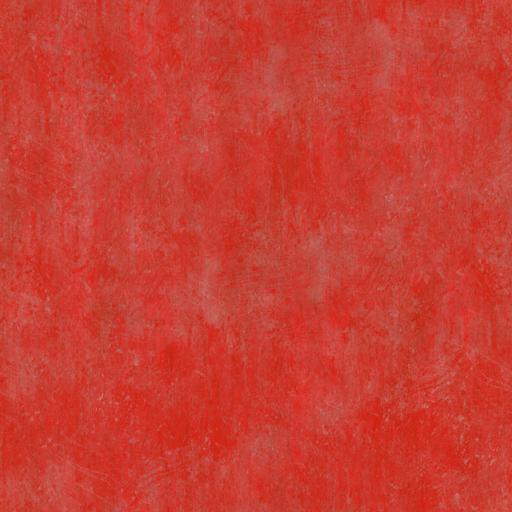
Tags: paint painted plaster red wall